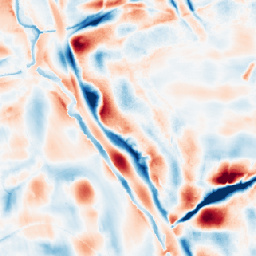
Category: wavelet
Decomposition family: wavelet_biorthogonal
Decomposition parameters: wavelet: bior4.4
level: 5
Upsampling method: area
Upsampling parameters: scale: 8
Upsampling scale: 8